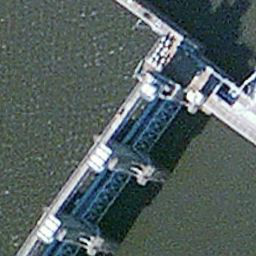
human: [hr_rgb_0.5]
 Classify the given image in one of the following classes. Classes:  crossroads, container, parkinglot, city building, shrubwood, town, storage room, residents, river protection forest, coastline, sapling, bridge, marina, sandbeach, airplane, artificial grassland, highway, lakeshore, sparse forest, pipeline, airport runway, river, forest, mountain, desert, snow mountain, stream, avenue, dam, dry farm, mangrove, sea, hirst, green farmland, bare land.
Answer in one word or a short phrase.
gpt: dam